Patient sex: M
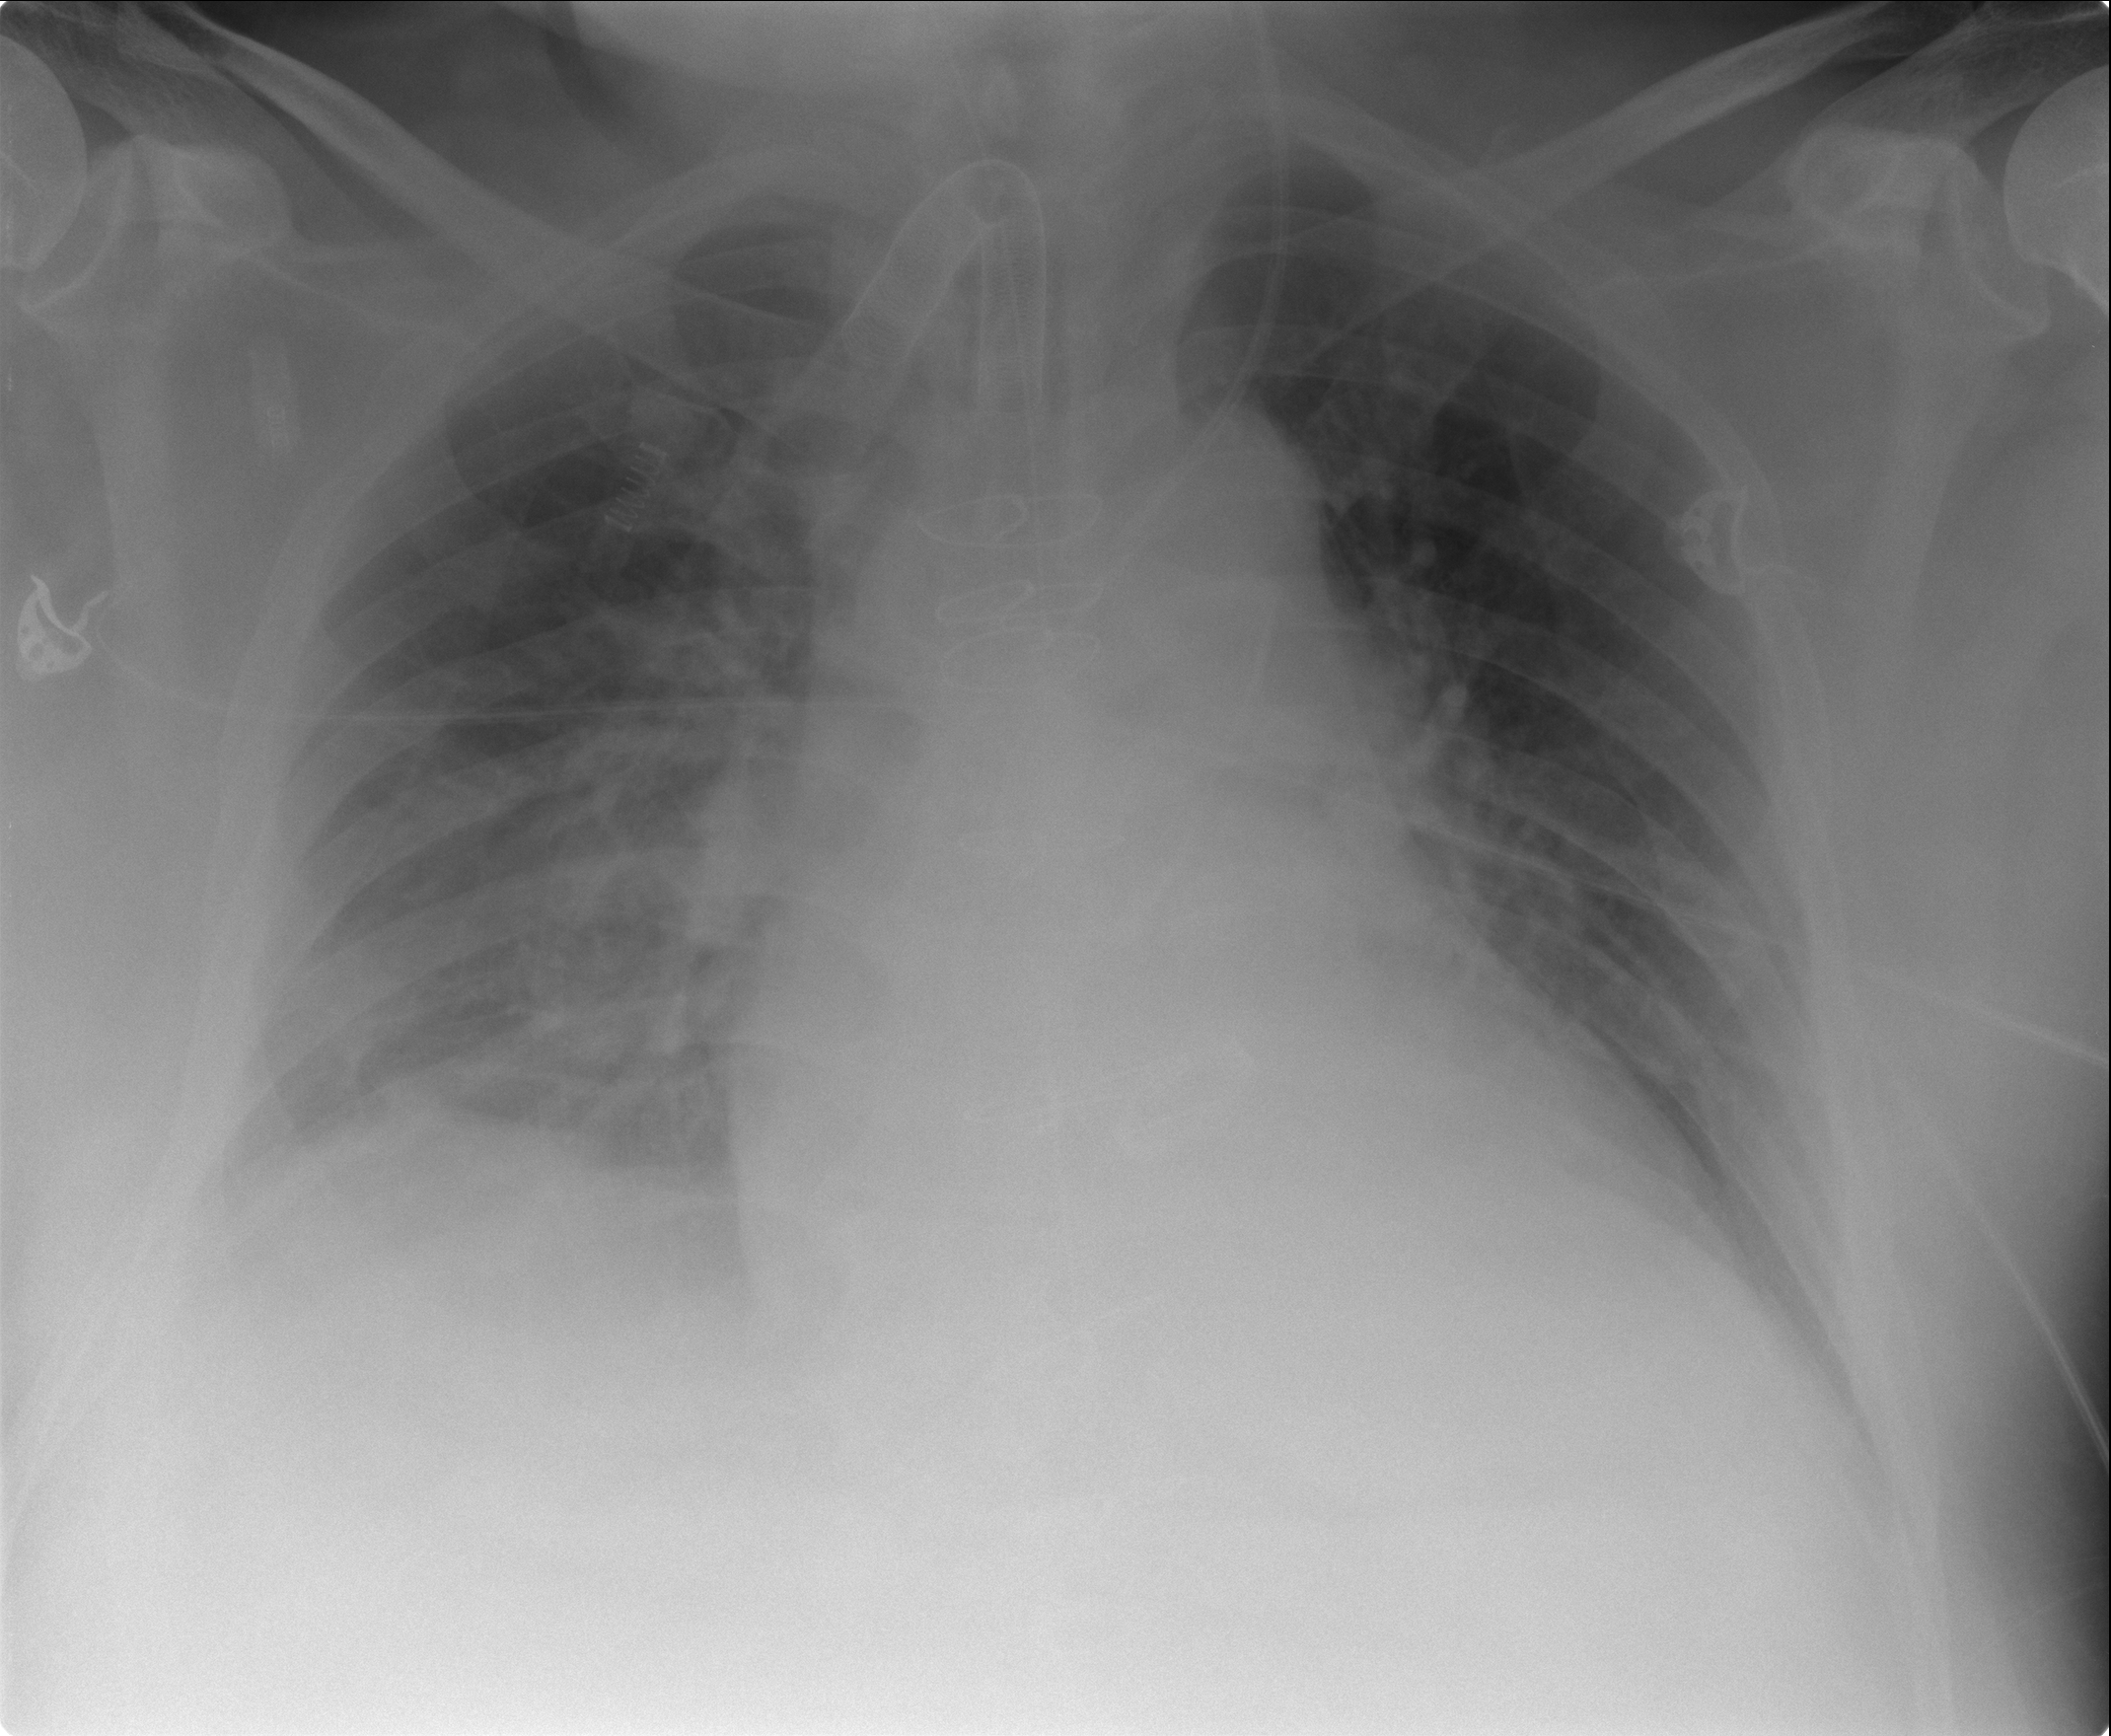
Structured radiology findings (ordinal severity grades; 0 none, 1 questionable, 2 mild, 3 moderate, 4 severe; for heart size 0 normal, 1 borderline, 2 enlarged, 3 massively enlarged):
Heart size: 2
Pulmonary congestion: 1
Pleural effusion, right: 2
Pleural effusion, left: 0
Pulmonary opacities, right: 1
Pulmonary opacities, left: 0
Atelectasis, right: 2
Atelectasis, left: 2